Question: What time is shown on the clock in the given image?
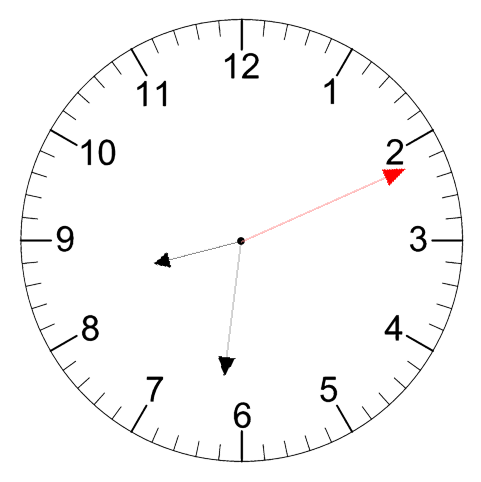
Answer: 08:31:11